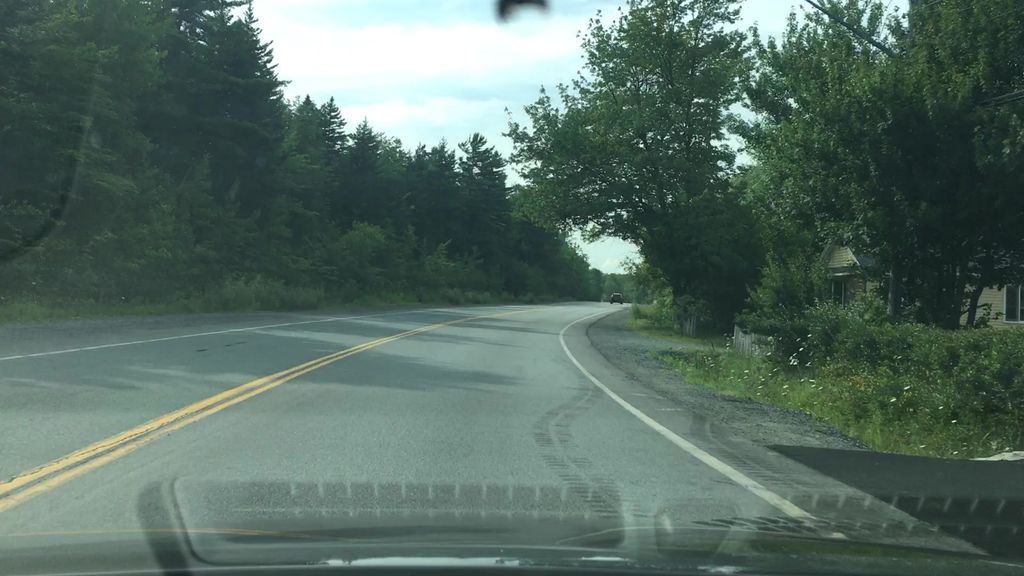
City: halifax